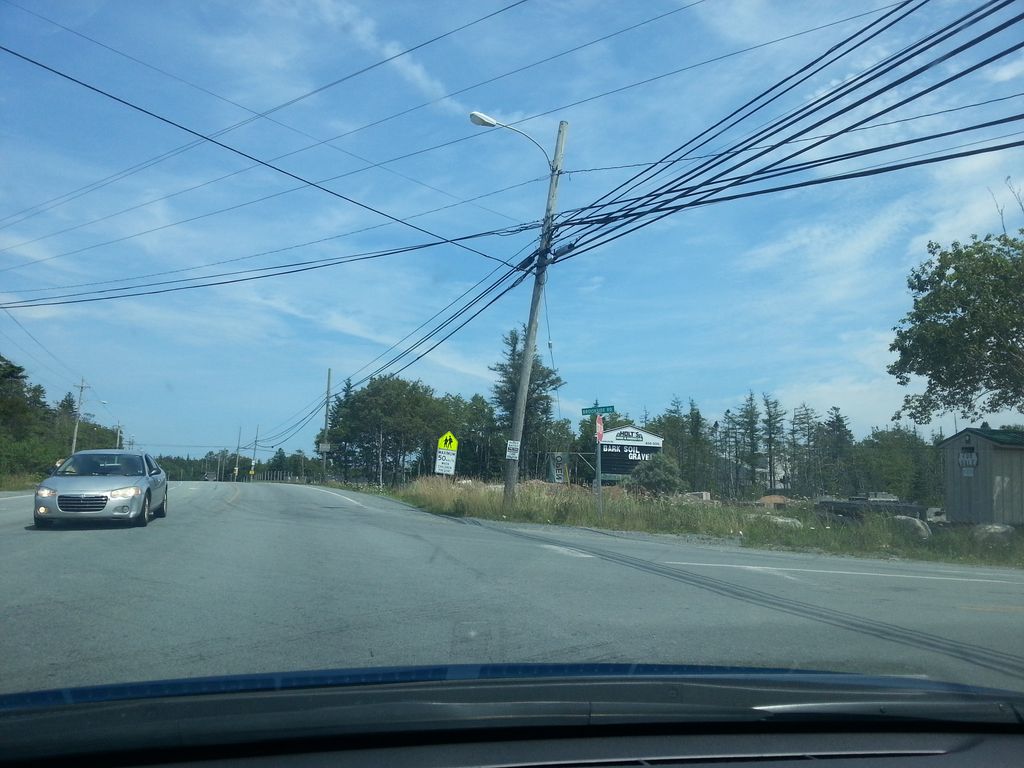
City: halifax